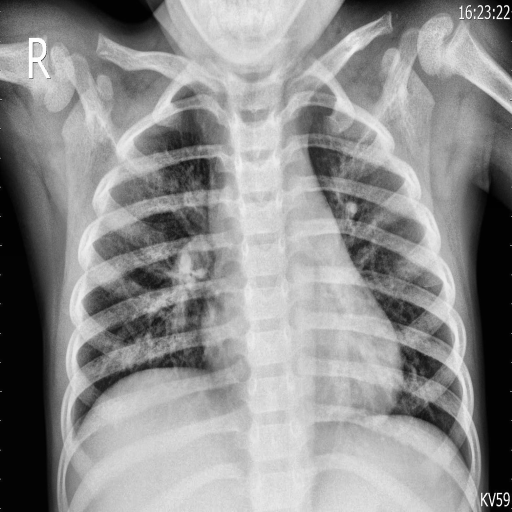
Finding: PNEUMONIA